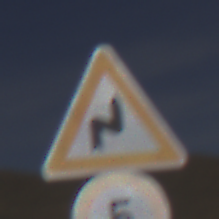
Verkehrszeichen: DoppelkurveRechts
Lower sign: Geschwindigkeit5
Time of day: MorningAfternoon
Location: Outdoor (Nature)
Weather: PartlyCloudy
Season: NotSpecified
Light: Natural